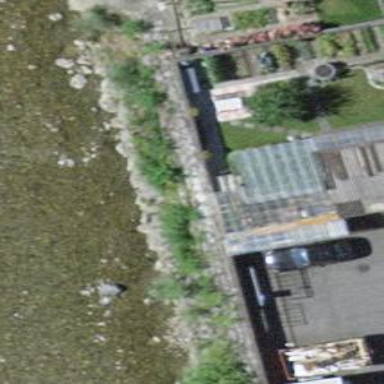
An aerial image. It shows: Shed.